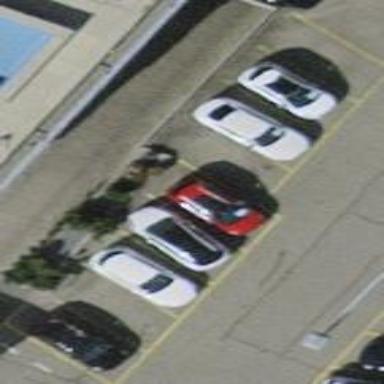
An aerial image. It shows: Parking lane area.